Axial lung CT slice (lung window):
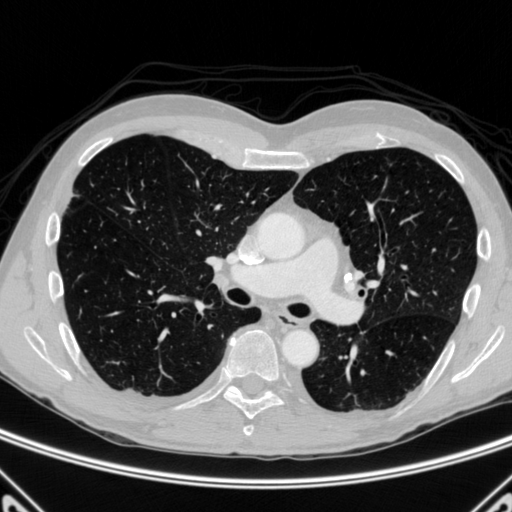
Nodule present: no